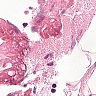
Metastatic tissue present: no